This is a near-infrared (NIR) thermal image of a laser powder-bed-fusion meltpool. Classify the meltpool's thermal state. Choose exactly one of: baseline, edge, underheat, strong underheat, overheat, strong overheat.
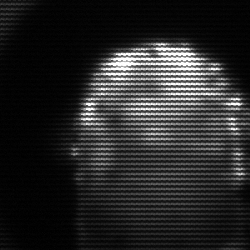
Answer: baseline